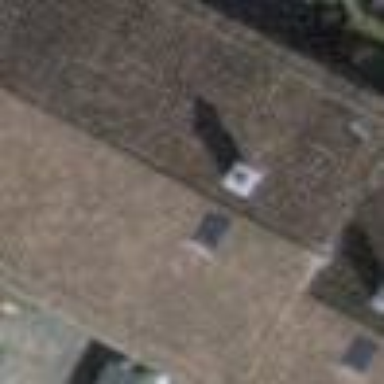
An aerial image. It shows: Gabled roofed house.